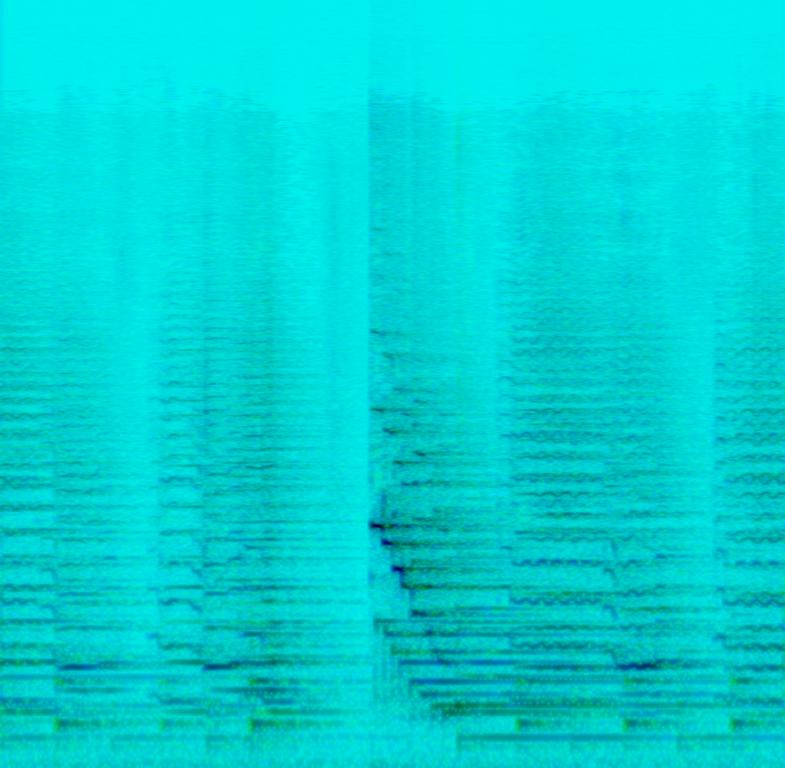
This is a chamber music piece. It is performed by a quintet of the harp, the flute, the violin, the viola and the cello. There is a constant rising and falling pattern, resembling the feeling of a wave. The piece has a mysterious atmosphere to it. This music would fit perfectly in the soundtrack of an adventure movie during scenes of a journey where the characters are crossing the sea.